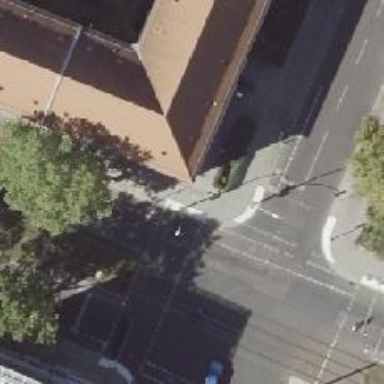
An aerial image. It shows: Asphalt footway with crossing controlled by traffic signals. The crossing includes island.